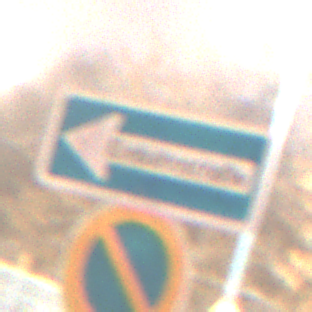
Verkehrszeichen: EinbahnstrasseLinksweisend
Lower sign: EingeschraenktesHalteverbot
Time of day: Night
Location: Outdoor (Urban)
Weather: Overcast
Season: Winter
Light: Artificial